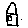
Label: house